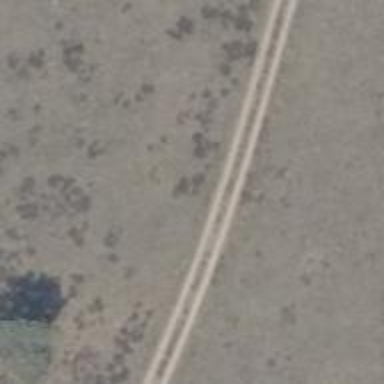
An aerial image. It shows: Track road with grade4 tracktype.